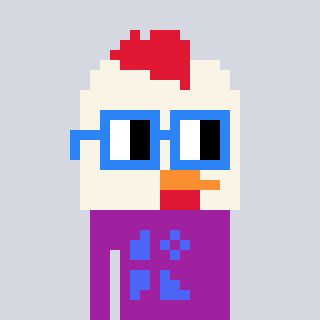
a pixel art character with square blue glasses, a chicken-shaped head and a magenta-colored body on a cool background